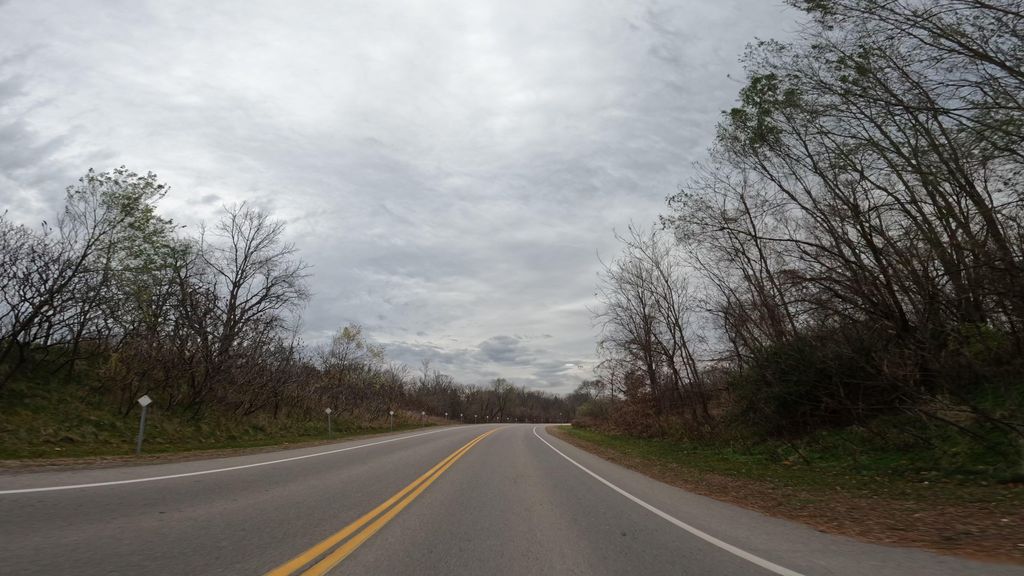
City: hamilton